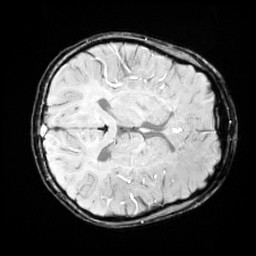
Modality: SWI
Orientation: axial
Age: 13
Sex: female
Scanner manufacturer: siemens
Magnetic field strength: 3 T
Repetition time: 0.027 s
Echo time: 0.02 s